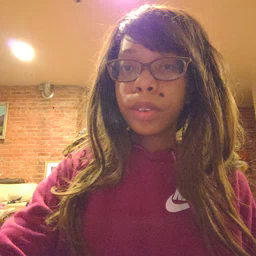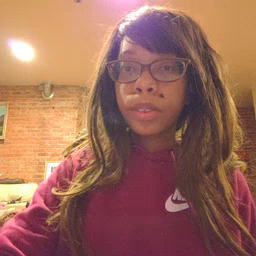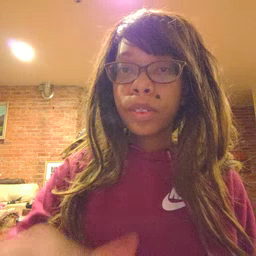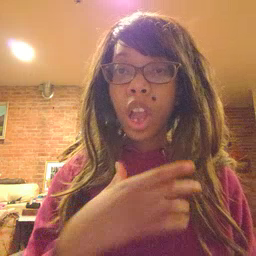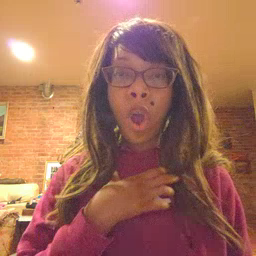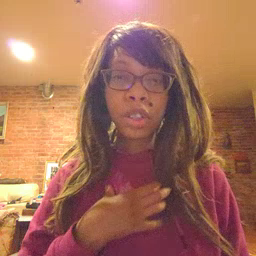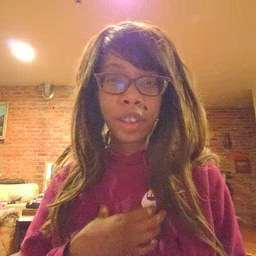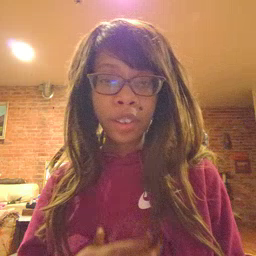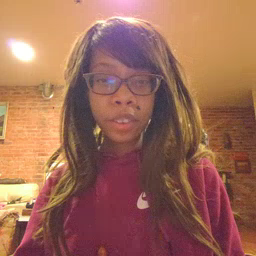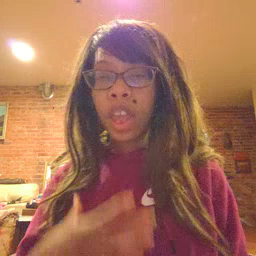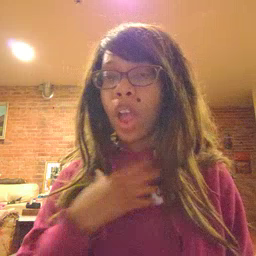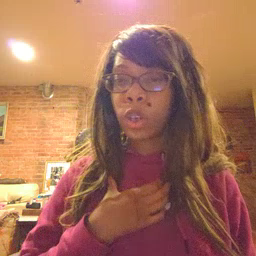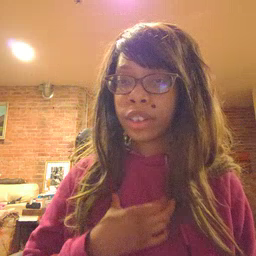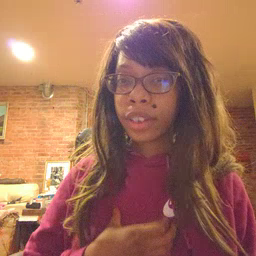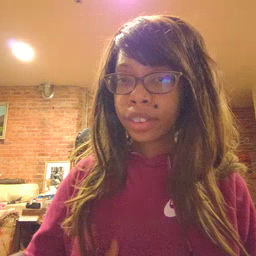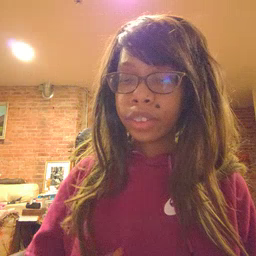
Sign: hungry